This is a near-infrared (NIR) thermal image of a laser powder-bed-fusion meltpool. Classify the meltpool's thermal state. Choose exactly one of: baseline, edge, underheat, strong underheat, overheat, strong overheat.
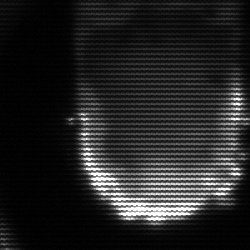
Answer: baseline